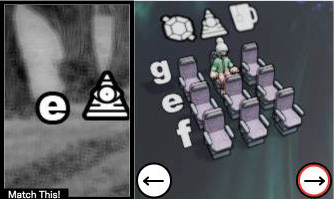
Task: seats
Answer: no